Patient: sex M, age 65
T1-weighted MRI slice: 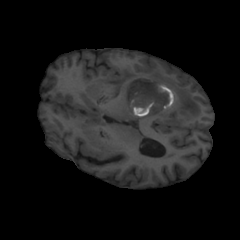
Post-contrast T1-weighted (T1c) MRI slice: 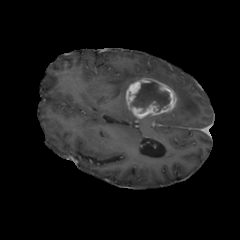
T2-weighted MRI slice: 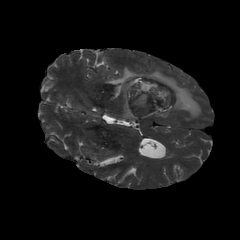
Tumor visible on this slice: yes
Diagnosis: Glioblastoma, IDH-wildtype
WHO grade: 4